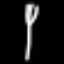
Label: fork